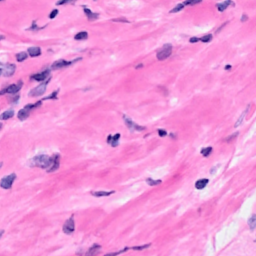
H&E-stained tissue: Breast